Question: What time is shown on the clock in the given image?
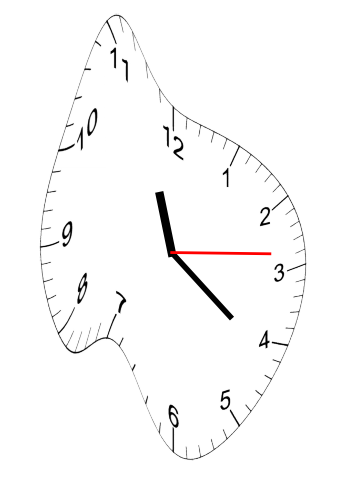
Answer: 11:21:14